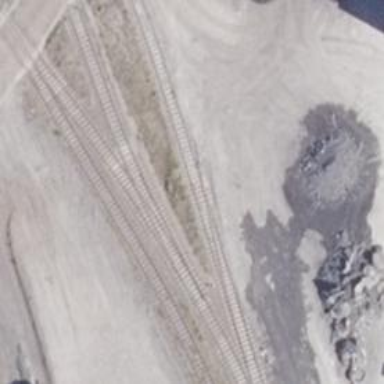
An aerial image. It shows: Railway spur service.